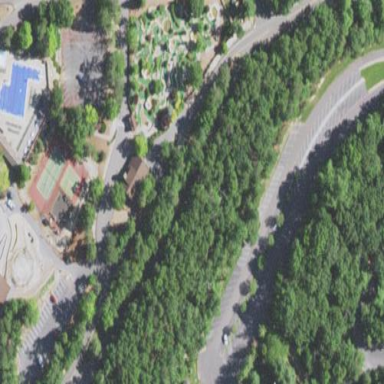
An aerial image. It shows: Miniature golf leisure land.